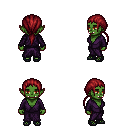
a pixel art fantasy rpg character, female body template, orc, green skin, purple robe, magenta pants, brunette ponytail hairstyle, ghillies, four views (front, back, left, right), 2x2 character sprite sheet, small pixel art, hard edges, no anti-aliasing